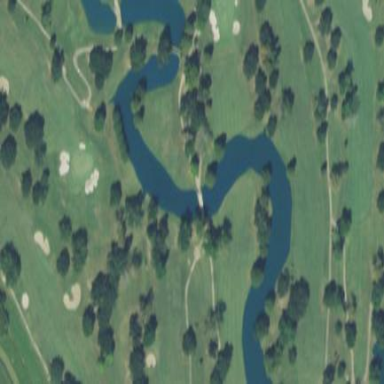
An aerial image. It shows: Pond serving as water hazard on golf course.